Question: I have a problem with chart export. I'm using MS Chart (System.Windows.Controls.DataVisualization.Toolkit)
I can create graph, but cannot export/save to image. I sae somewhere method chart.SaveImage(...), but I can find it.
There is chart definition:
'''
<DVC:Chart Name="mcChart" HorizontalAlignment="Stretch" VerticalAlignment="Stretch" Margin="2,2,2,2" Height="Auto" Width="Auto" DockPanel.Dock="Left" MinWidth="200" />
'''
and here a picture what I see when I call chart from C#, there is no SaveImage:

Please can you somebody help me? Am I missing some extension?
Thaks a lot!
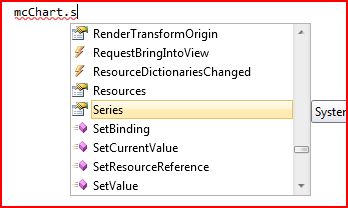
Answer: It looks like there's nothing built in.
There's <URL> and use that:
'''
RenderTargetBitmap renderBitmap = new RenderTargetBitmap(
(int)chart1.ActualWidth,
(int)chart1.ActualHeight,
96d,
96d,
PixelFormats.Pbgra32);
renderBitmap.Render(chart1);
'''